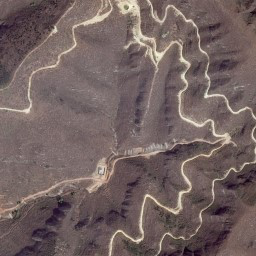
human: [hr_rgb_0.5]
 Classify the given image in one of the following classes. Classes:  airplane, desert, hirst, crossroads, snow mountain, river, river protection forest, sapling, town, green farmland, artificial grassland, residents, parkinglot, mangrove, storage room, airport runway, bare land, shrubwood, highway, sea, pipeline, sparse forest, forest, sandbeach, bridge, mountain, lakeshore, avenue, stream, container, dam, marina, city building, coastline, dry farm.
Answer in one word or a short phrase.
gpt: mountain